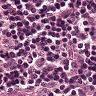
Metastatic tissue present: no